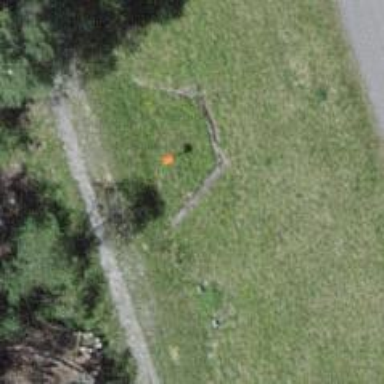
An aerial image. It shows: Aerial marker.